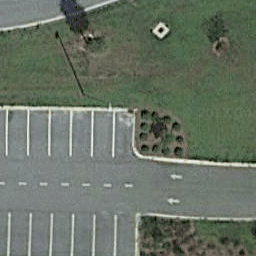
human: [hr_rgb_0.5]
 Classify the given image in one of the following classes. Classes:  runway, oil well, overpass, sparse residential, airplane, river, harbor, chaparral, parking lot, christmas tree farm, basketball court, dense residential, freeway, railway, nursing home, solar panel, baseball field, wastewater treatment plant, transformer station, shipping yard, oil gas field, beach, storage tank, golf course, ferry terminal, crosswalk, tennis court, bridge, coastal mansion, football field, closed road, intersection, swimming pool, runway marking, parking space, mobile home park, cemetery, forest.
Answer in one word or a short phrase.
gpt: parking space